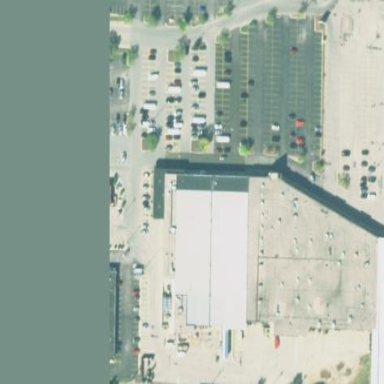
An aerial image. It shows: Supermarket located in building.